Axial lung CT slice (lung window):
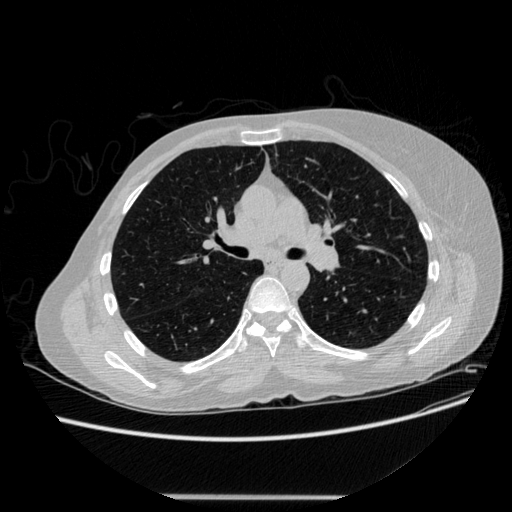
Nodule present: no